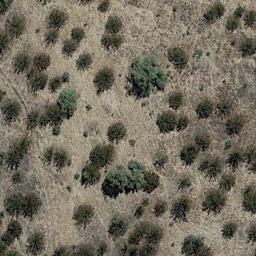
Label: chaparral